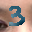
Label: 3